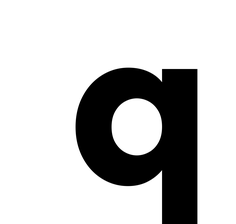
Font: Poppins-Bold